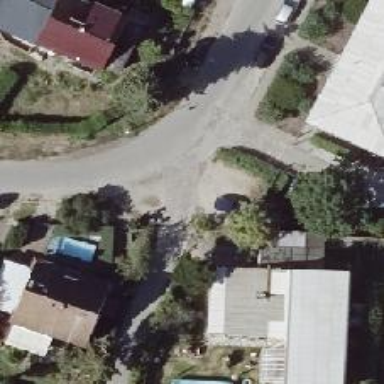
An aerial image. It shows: Asphalt road in residential area.